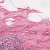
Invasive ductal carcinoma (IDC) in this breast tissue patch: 1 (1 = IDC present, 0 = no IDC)